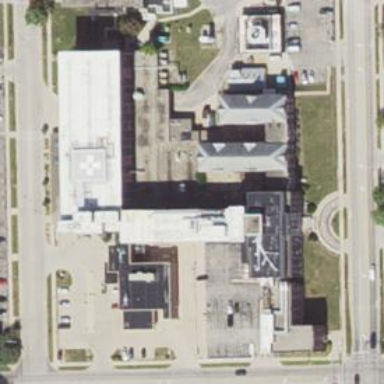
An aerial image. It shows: Hospital building.